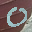
Label: 0